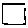
Label: square